Interaction volume radius: 5 \u00c5
Interaction volume height: 15 \u00c5
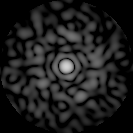
Disorder parameter: 0.8538